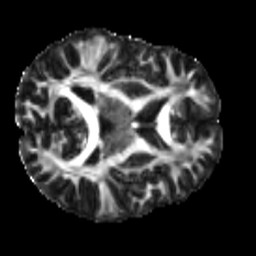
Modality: FA
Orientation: axial
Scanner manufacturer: siemens
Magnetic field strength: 3 T
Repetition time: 4 s
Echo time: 0.0594 s